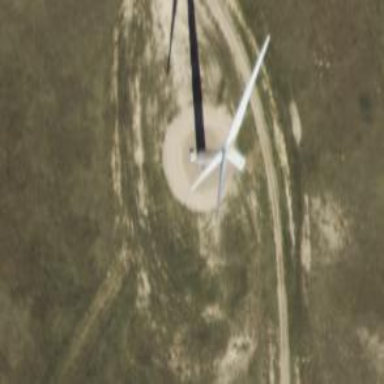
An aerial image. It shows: Wind power generator with wind turbines.